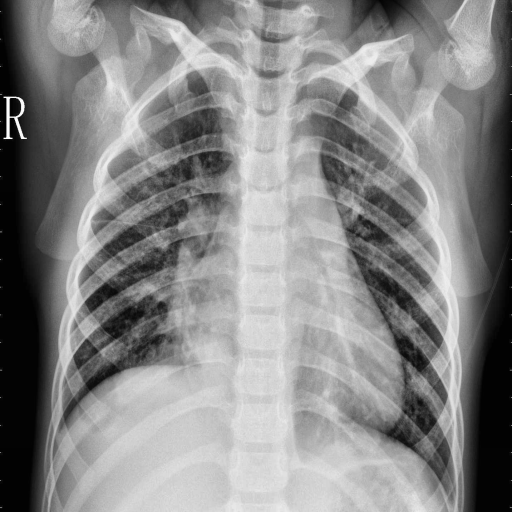
Finding: PNEUMONIA